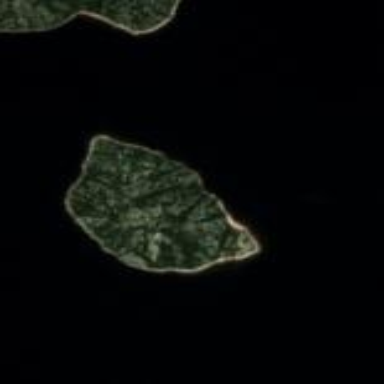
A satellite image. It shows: Island in natural setting.